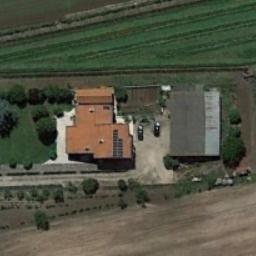
Label: residential